Question: > React Hook "useTranslation" cannot be called in a class component. React Hooks must be called in a React function component or a custom React Hook function react-hooks/rules-of-hooks
What should I use this for in the component class?
I want to use i18next in the class component of my project but I have this error. How can I solve this problem?
'''
const { Sider } = Layout;
const { SubMenu } = Menu;
class Sidebar extends React.Component {
constructor(props) {
super(props);
state = {
collapsed: false,
theme: "dark",
current: "1",
};
};
// HandleClick(lang){
// i18next.changeLanguage(lang)
// }
changeTheme = (value) => {
this.setState({
theme: value ? "dark" : "light",
});
};
onCollapse = (collapsed) => {
console.log(collapsed);
this.setState({ collapsed });
};
render() {
const { collapsed } = this.state;
const { t, i18n: instance } = useTranslation();
return (
<Sider
collapsible
collapsed={collapsed}
onCollapse={this.onCollapse}
width={256}
theme={this.state.theme}
>
<div className="Logo">
<img src="/image/User_icon.png" style={{ width: 80, height: 90 }} />
</div>
<div className="switch">
<Switch
checked={this.state.theme === "dark"}
onChange={this.changeTheme}
checkedChildren="Dark"
unCheckedChildren="Light"
/>
</div>
<Menu
theme="dark"
defaultSelectedKeys={["1"]}
mode="inline"
style={{ paddingTop: 60 }}
theme={this.state.theme}
>
<SubMenu
style={{ lineHeight: 8 }}
key="sub1"
icon={<MailOutlined />}
title={t("infomationbase.InformationBase")}
>
<Menu.Item key="11">{t("infomationbase.EmPmlnspection")}</Menu.Item>
<Menu.Item key="12">{t("infomationbase.Setting FTP")}</Menu.Item>
</SubMenu>
</Menu>
</Sider>
)
};
export defulte Navbar;
'''

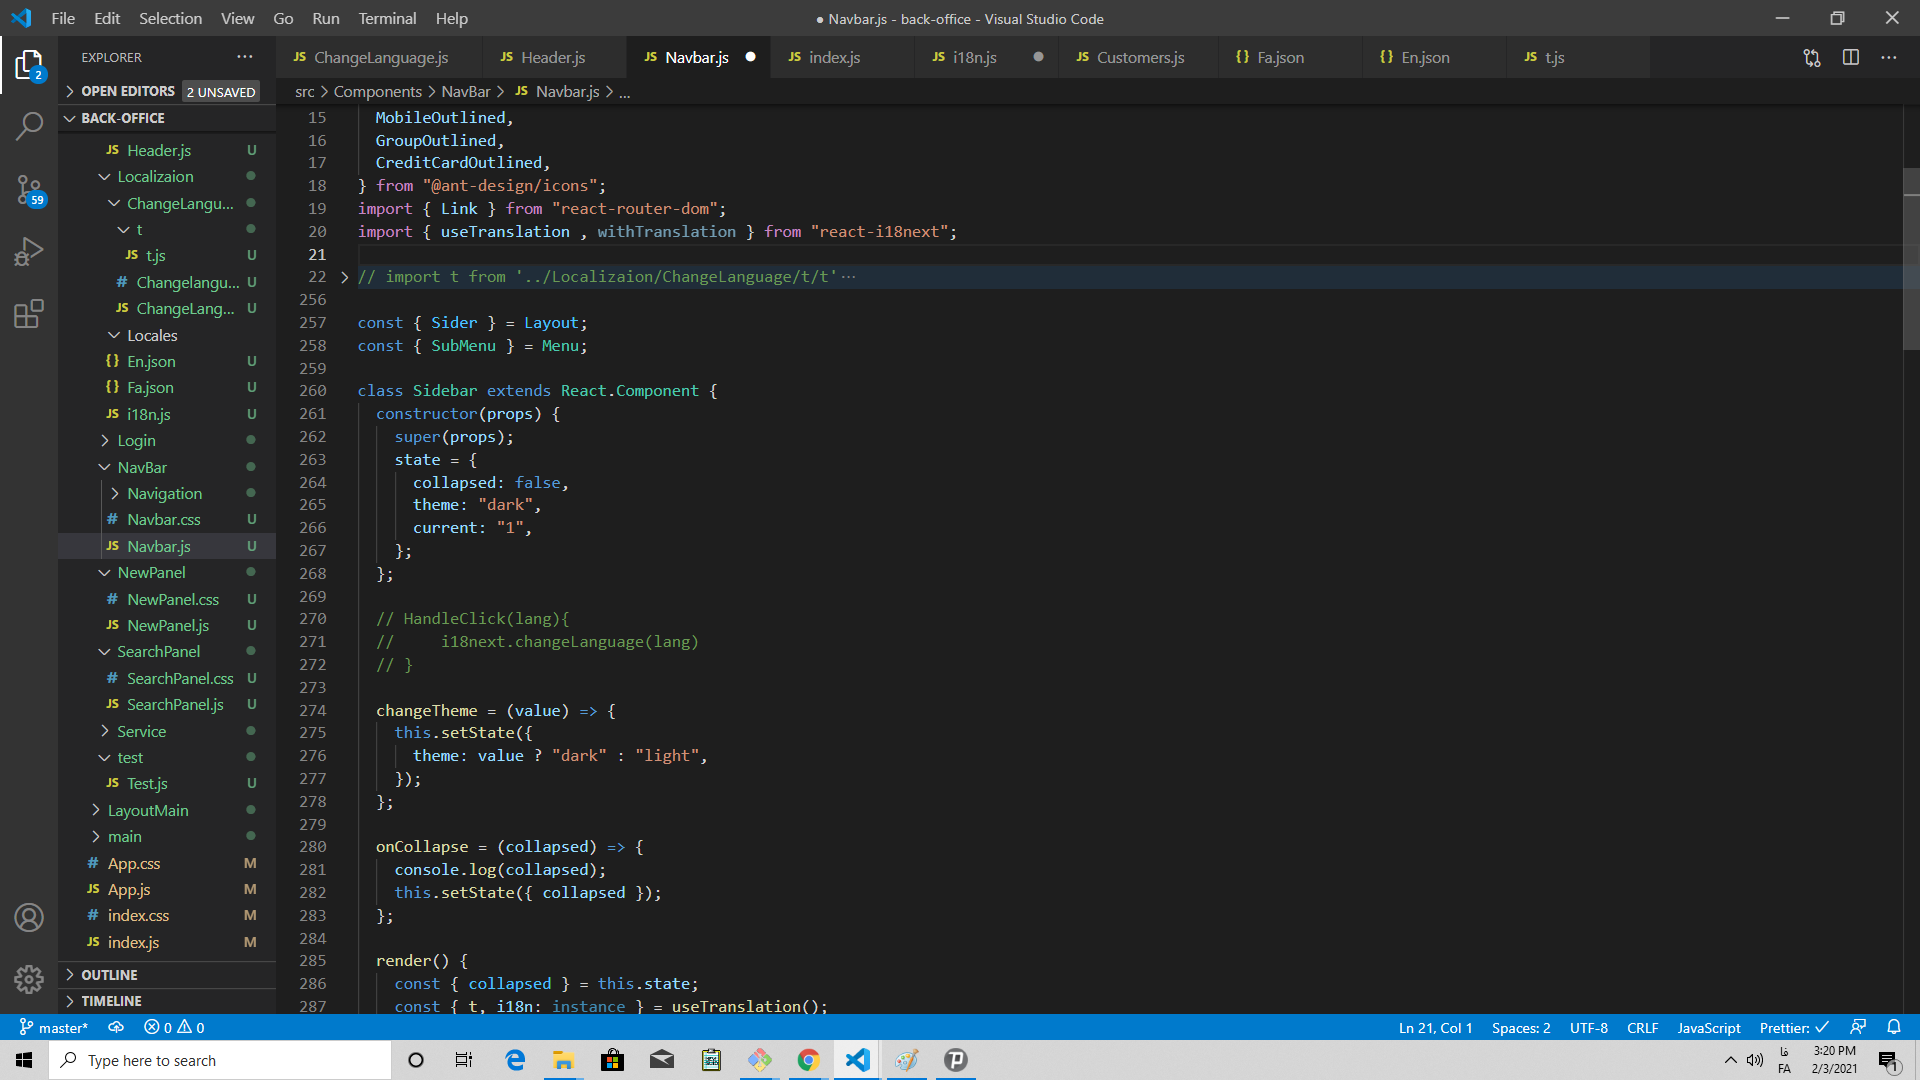
Answer: I think you should use the 'withTranslation' HOC:
'''
import React from 'react';
import { withTranslation } from 'react-i18next';
class YourClassComponent extends React.Component {
render() {
const { t } = this.props;
return ( <div>{t("infomationbase.EmPmlnspection")}</div>
}
}
export default withTranslation(YourClassComponent);
'''